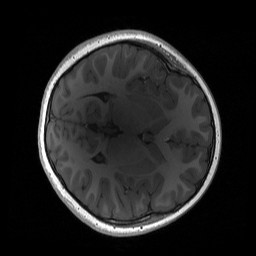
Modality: T1w
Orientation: axial
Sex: female
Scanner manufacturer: siemens
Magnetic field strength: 3 T
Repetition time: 1.9 s
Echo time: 0.00243 s